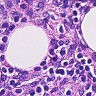
Metastatic tissue present: no